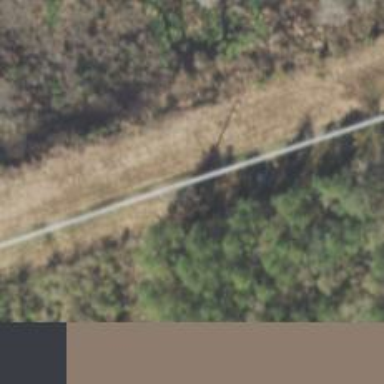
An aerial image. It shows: Power pole.